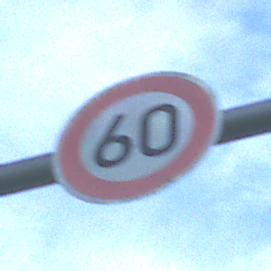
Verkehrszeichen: Geschwindigkeit60
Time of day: MorningAfternoon
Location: Outdoor (Nature)
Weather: PartlyCloudy
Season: NotSpecified
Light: Natural